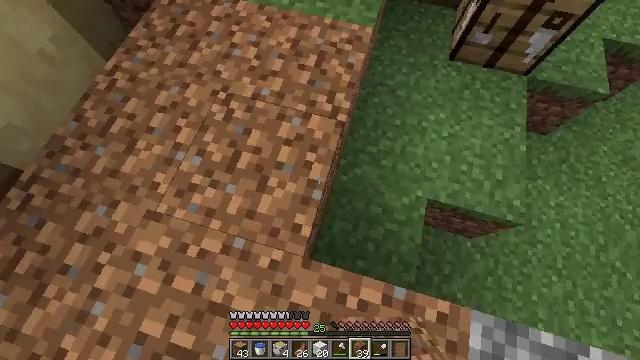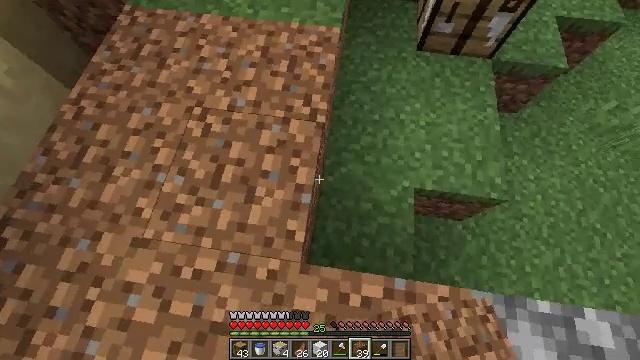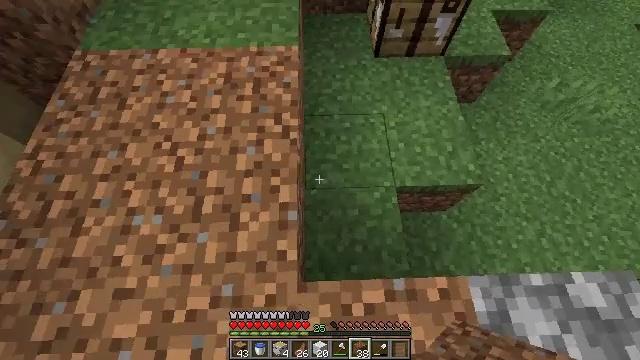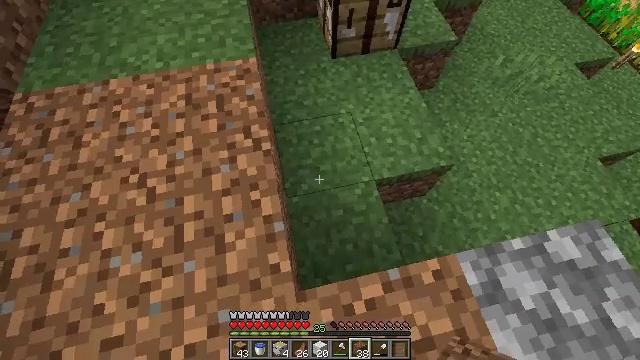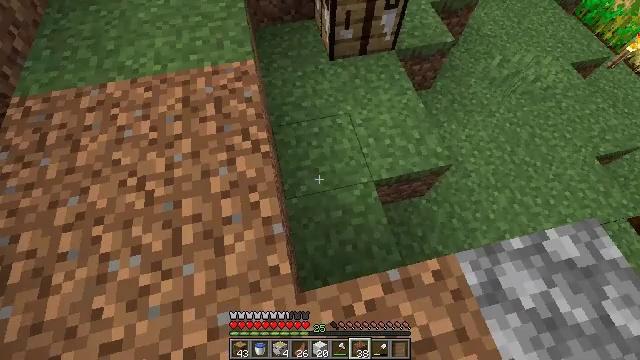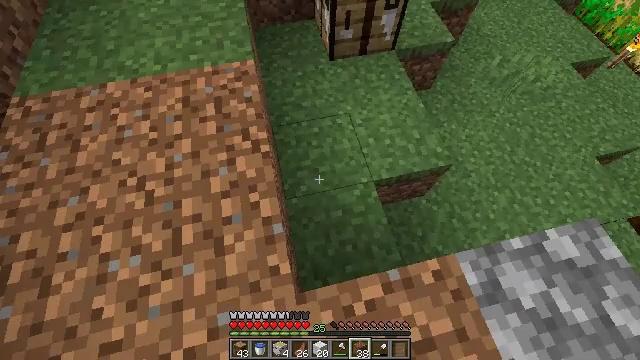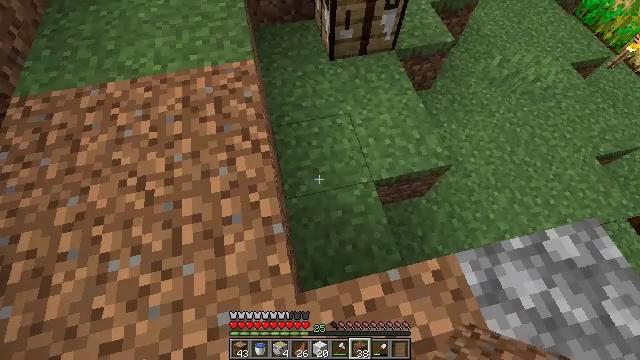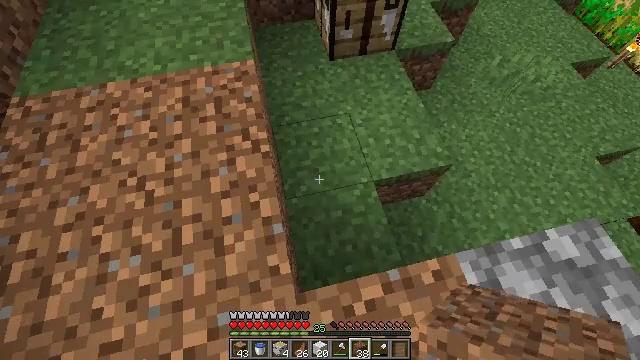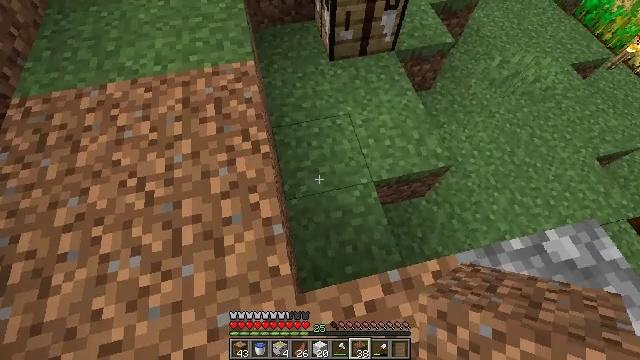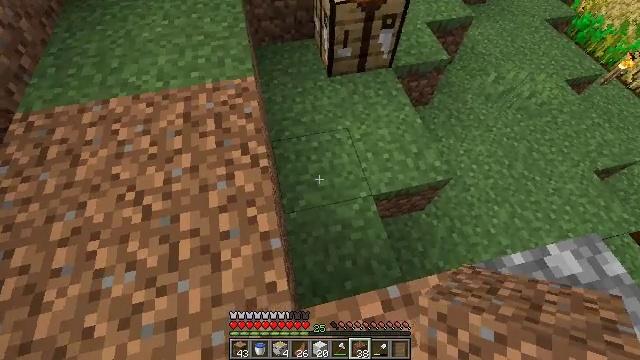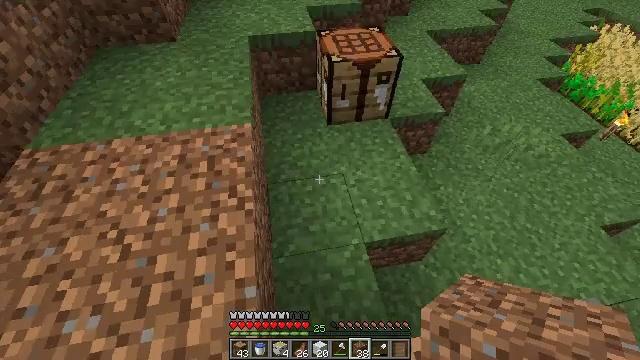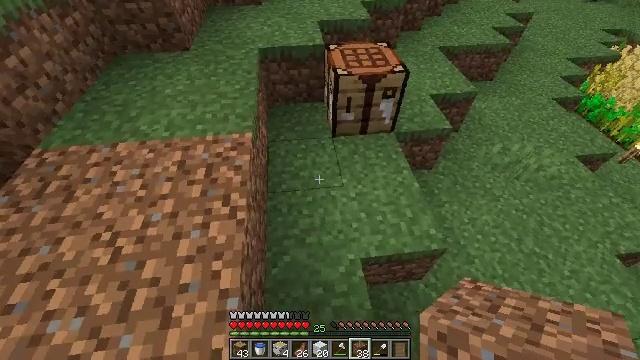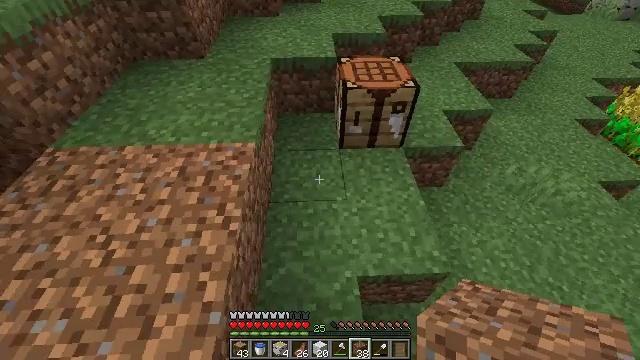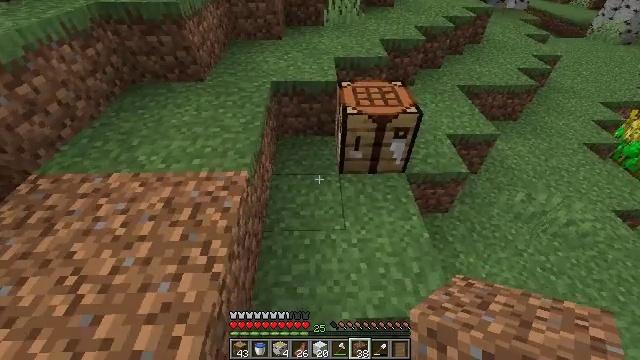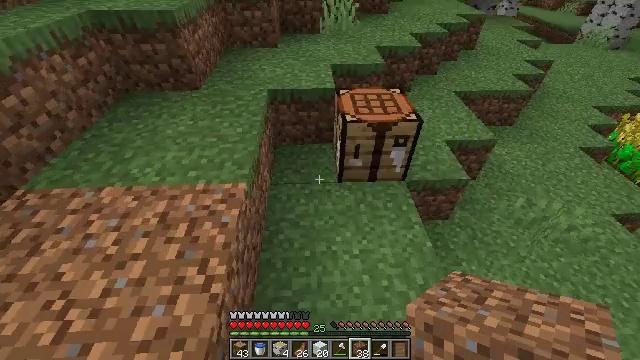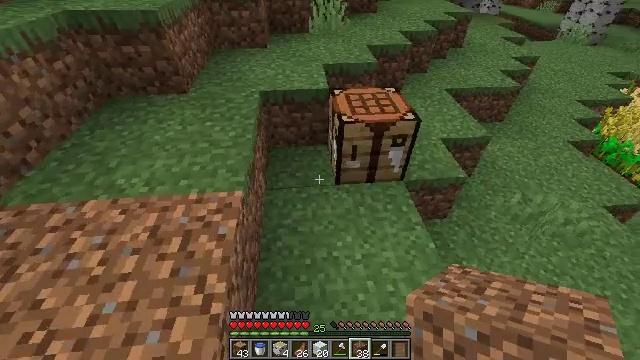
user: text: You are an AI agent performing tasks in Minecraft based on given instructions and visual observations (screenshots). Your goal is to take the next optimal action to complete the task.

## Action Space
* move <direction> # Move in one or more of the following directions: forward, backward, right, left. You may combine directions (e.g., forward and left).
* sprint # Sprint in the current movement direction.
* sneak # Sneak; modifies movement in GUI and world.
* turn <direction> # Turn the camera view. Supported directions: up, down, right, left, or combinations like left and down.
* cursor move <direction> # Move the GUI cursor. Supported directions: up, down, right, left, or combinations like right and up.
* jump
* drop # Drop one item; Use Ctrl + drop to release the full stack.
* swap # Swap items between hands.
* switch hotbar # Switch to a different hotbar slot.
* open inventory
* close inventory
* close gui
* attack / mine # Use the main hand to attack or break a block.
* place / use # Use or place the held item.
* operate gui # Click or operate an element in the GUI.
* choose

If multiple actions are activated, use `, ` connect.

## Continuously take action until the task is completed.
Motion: motion action
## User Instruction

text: Mine cobblestone underground.
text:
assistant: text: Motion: turn right
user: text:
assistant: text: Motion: turn right and up
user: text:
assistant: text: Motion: turn right and up
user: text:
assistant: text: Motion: no_op
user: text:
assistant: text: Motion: no_op
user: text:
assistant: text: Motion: no_op
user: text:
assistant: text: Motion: no_op
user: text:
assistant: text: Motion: no_op
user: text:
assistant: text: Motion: move right, turn up
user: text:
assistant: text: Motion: move right, turn left and up
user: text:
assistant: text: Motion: move forward and move right, turn left and up
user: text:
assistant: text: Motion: move forward, turn left and up
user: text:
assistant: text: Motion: move forward and move left, turn left and up
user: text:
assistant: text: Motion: move forward and move left, turn right and up
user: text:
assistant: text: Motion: move forward and move left, turn right
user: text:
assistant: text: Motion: move forward, turn right and down
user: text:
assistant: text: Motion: move forward, turn right and down
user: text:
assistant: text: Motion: move forward, turn right and down
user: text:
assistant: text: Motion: move forward and move left, turn right and up
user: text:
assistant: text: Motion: move forward and move left, turn right and up
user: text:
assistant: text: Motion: move forward and move left
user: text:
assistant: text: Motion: move forward and move left, turn up
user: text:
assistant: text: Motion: move forward and move left
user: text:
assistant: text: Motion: move forward and move left, turn right and up
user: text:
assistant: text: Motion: move forward and move left, turn right and up
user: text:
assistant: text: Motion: move forward and move left, turn right
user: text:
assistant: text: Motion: move left, turn right
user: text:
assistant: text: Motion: move left, turn right and up
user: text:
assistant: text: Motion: move back and move left, turn right and up
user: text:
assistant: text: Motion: move back and move left, turn right